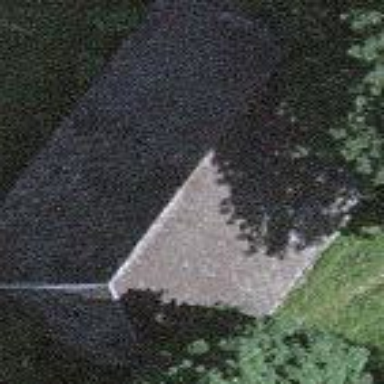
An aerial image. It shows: Barn.